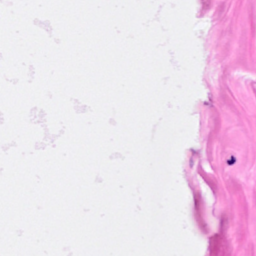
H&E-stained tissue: Breast